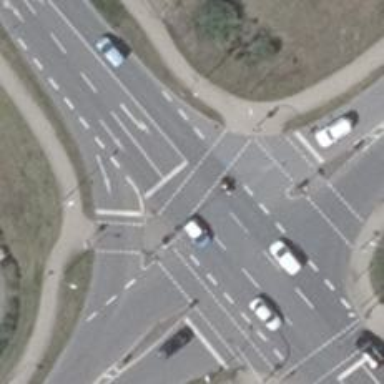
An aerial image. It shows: Crossing with traffic signals.